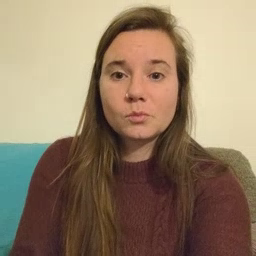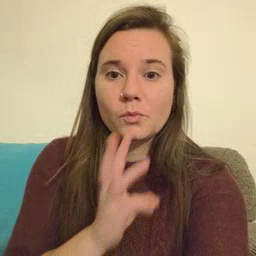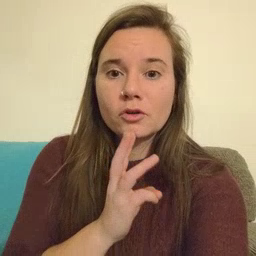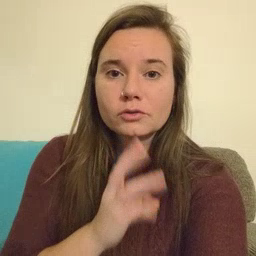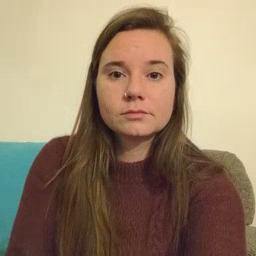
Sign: water